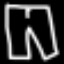
Label: pants